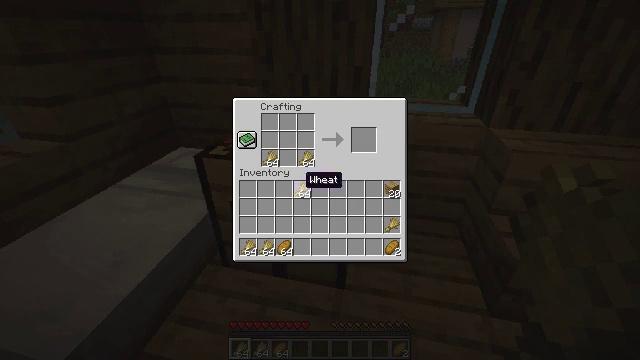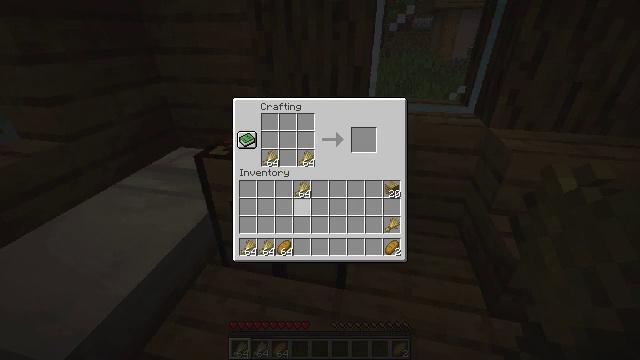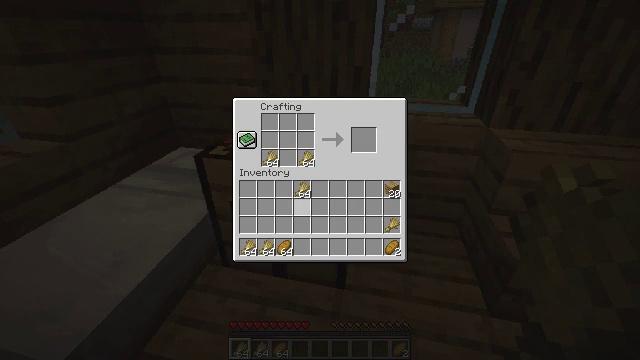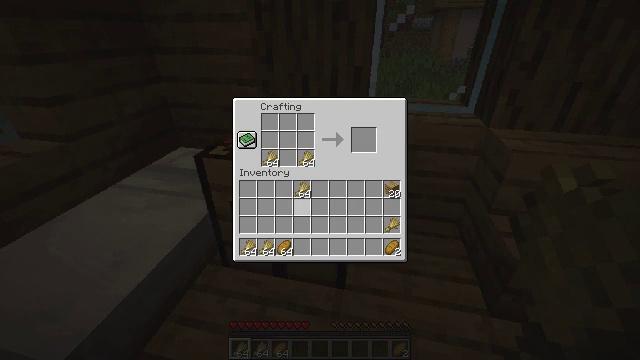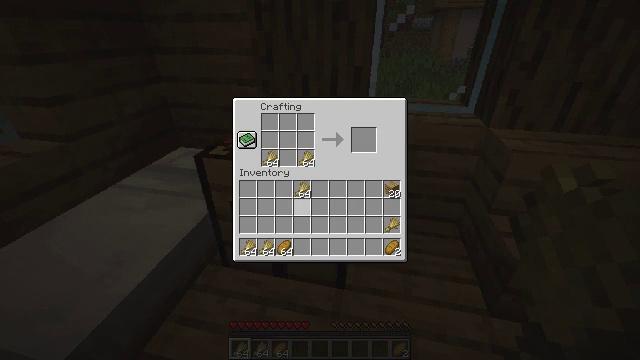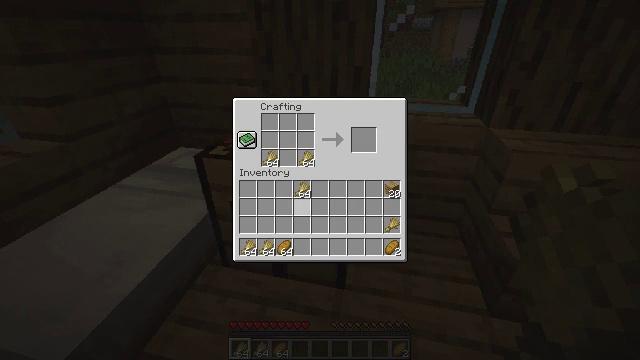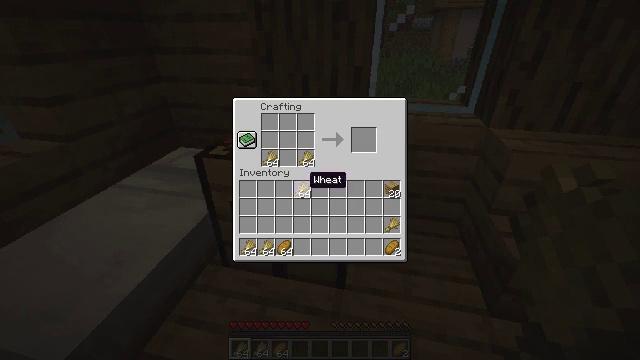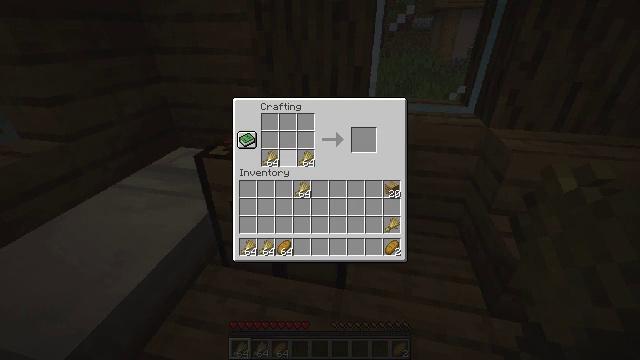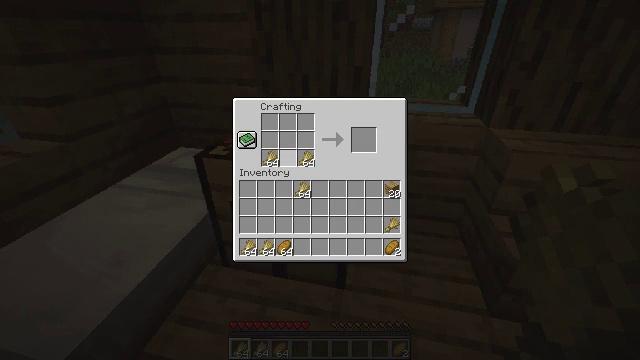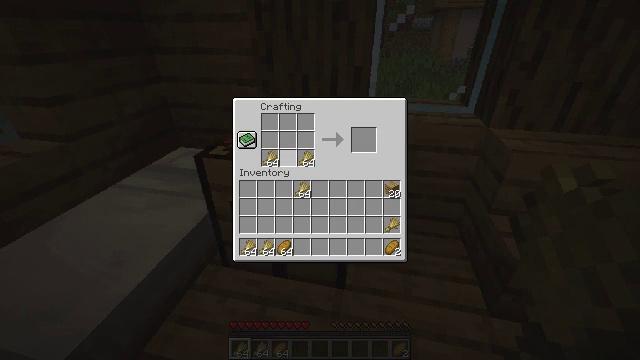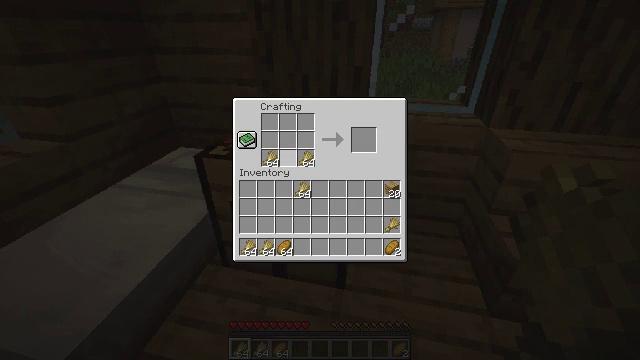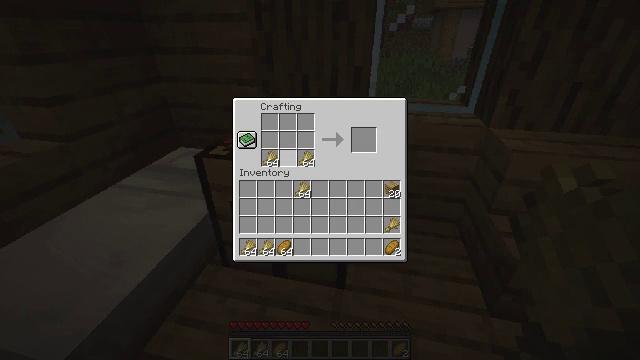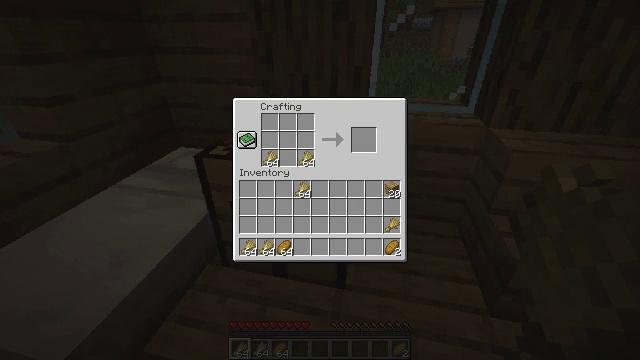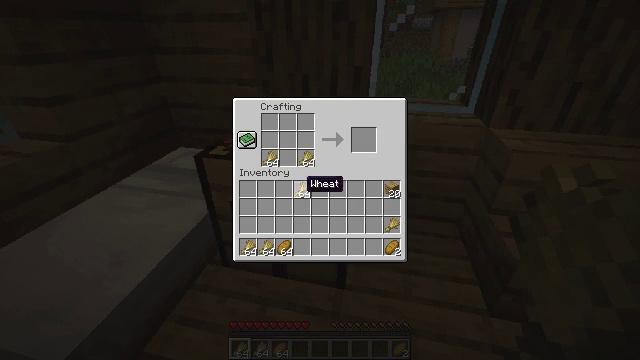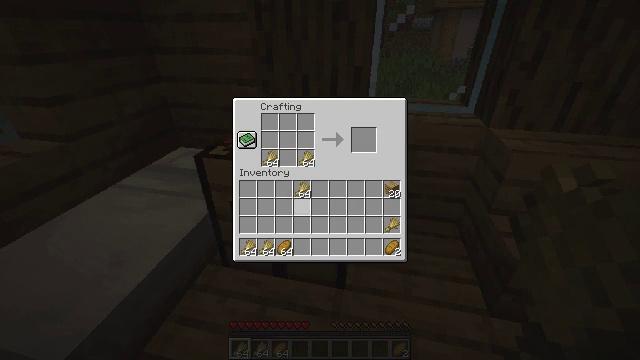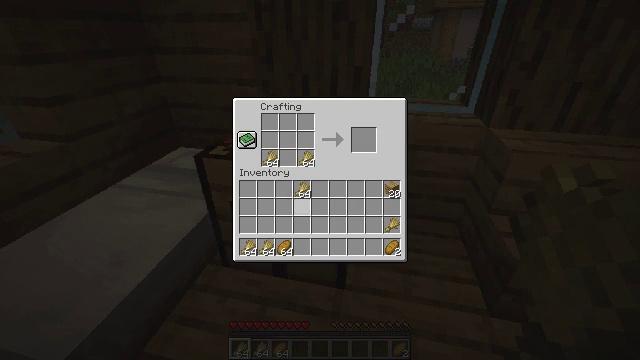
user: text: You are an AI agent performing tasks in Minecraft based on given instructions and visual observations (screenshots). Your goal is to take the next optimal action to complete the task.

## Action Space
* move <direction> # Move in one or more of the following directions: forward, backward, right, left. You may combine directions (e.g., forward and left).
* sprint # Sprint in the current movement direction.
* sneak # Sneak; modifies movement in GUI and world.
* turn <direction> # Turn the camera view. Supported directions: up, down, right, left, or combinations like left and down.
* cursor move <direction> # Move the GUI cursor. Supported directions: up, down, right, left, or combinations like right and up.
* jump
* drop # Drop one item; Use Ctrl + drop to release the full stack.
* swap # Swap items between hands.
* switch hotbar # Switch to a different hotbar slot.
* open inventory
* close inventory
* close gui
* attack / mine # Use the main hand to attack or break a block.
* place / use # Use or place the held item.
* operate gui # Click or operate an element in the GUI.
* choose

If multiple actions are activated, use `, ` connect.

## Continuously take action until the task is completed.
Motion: motion action
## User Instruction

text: Prepare bread with three pieces of wheat.
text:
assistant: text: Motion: cursor move down
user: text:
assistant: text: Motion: no_op
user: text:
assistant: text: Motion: no_op
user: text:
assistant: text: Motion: no_op
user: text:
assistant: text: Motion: operate gui
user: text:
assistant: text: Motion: cursor move up, operate gui
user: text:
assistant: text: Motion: cursor move left and up
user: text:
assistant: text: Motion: cursor move up
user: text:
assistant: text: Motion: no_op
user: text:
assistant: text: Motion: no_op
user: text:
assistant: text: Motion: no_op
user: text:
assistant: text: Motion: cursor move down
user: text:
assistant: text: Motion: cursor move down
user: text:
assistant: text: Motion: cursor move down
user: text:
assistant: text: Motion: no_op
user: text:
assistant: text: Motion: operate gui
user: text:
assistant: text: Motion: operate gui
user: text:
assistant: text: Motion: cursor move up
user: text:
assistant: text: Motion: no_op
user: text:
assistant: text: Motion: cursor move up
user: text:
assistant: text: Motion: no_op
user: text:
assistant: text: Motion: cursor move down
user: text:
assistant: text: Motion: cursor move down
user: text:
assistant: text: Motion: no_op
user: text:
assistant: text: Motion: operate gui
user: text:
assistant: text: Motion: operate gui
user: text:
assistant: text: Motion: cursor move up
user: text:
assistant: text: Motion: no_op
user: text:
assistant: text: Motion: no_op
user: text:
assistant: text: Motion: no_op